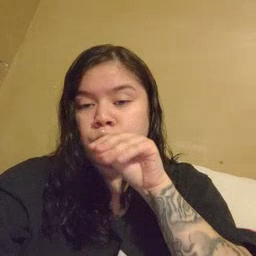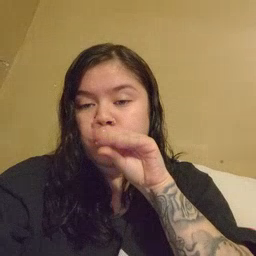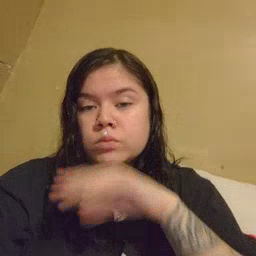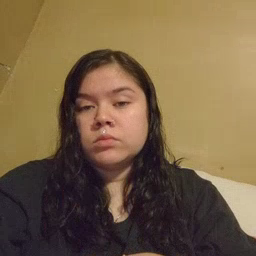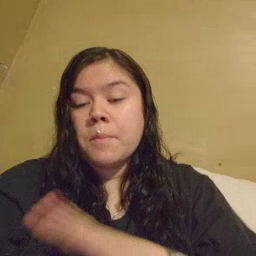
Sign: goose